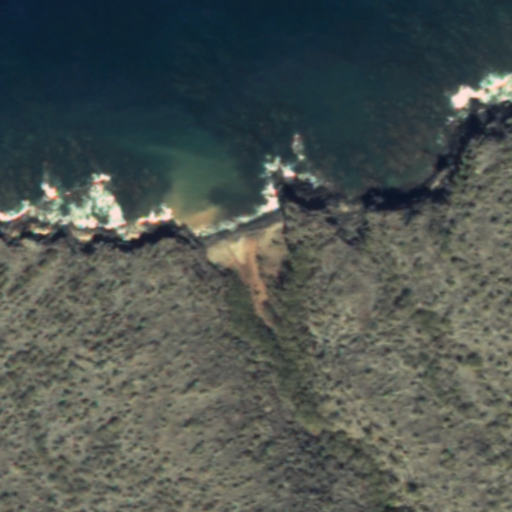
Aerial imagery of valley in Hawaii named Wa‘aiki Gulch containing only unknown